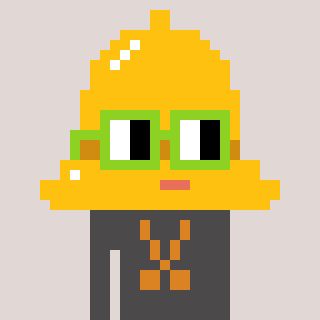
a pixel art character with square light green glasses, a bell-shaped head and a grayscale-colored body on a warm background